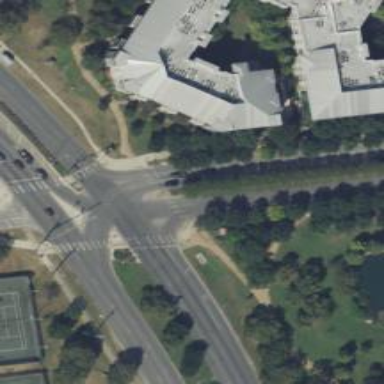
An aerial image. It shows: Marked crossing on asphalt cycleway road.